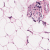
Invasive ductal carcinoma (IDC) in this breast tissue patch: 0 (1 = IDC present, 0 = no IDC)